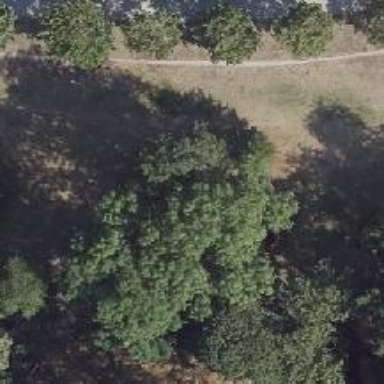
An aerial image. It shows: Broadleaved deciduous tree located in park.